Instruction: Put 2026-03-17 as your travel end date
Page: home
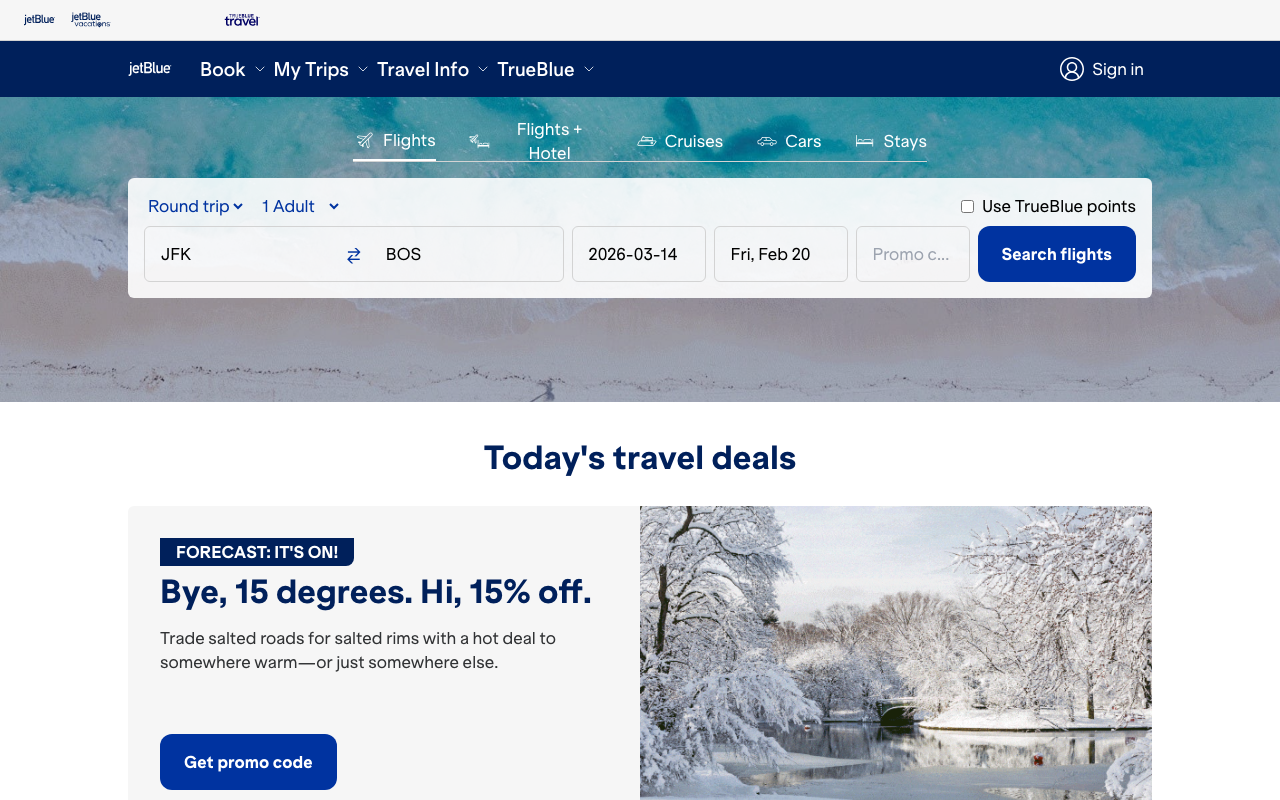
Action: type